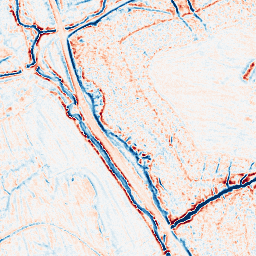
Category: edge_preserving
Decomposition family: bilateral
Decomposition parameters: d: 9
sigma_color: 25
sigma_space: 150
Upsampling method: lanczos
Upsampling parameters: scale: 2
Upsampling scale: 2